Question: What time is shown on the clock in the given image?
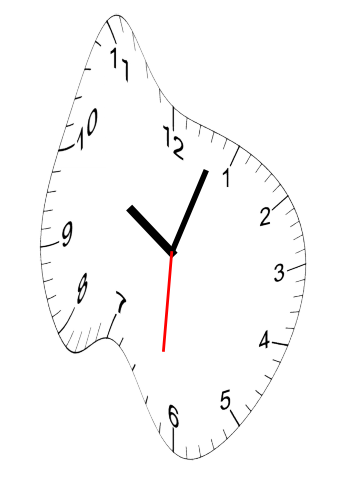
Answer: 10:03:31